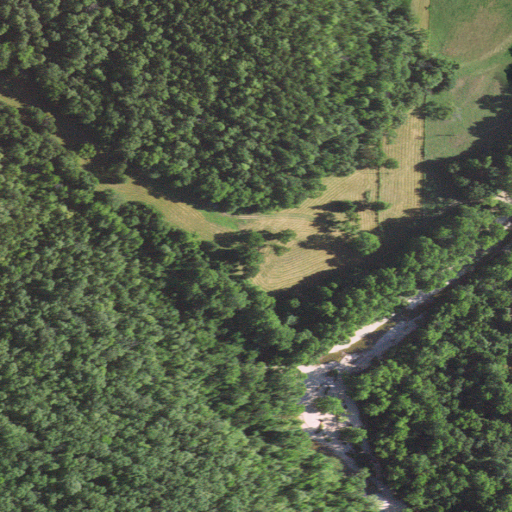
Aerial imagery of valley in Missouri named Pawnee Hollow containing deciduous forest, pasture, mixed forest, evergreen forest, and woody wetlands